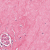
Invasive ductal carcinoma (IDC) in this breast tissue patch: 0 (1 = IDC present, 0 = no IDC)